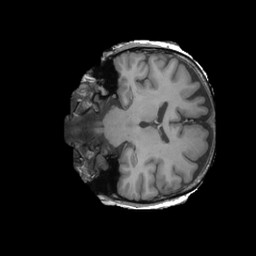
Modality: T1w
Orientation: coronal
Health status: ill
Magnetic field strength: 3 T